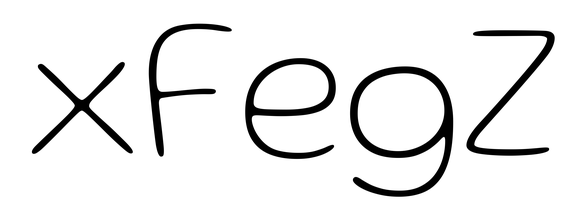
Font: Gluten_Thin